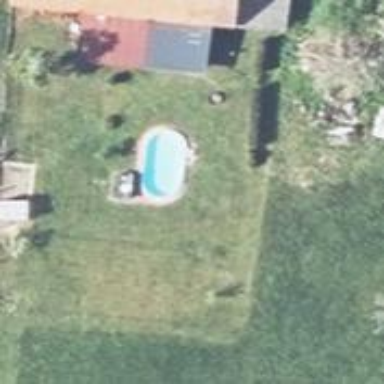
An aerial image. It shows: Swimming pool located in leisure land.